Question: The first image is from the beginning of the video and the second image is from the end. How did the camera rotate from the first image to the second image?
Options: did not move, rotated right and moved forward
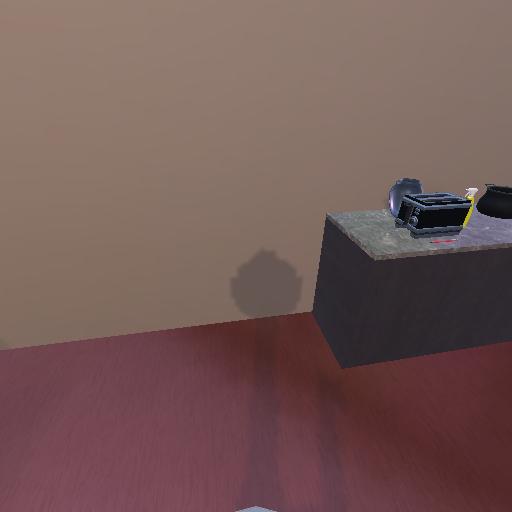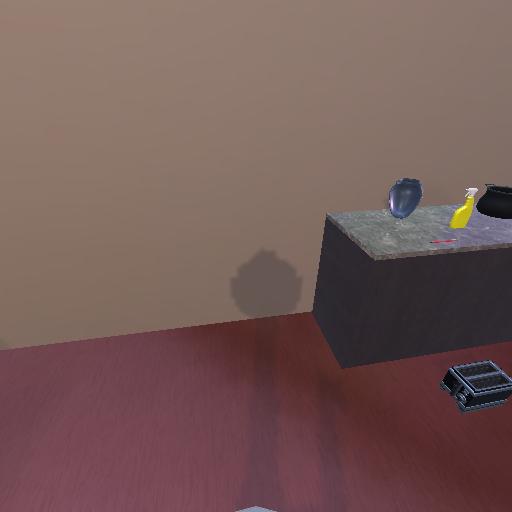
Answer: did not move